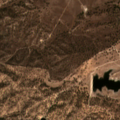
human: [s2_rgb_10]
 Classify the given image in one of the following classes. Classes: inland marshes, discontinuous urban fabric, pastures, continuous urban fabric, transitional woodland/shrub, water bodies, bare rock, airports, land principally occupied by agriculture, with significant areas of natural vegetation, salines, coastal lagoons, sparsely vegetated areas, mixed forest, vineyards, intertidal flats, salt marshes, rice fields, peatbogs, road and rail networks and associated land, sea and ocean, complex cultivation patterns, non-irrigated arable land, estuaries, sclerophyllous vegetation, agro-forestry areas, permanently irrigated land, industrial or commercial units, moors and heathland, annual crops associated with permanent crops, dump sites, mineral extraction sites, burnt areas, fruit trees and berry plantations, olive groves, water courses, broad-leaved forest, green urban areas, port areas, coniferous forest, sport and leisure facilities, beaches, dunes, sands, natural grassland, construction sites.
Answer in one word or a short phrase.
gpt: pastures, agro-forestry areas, broad-leaved forest